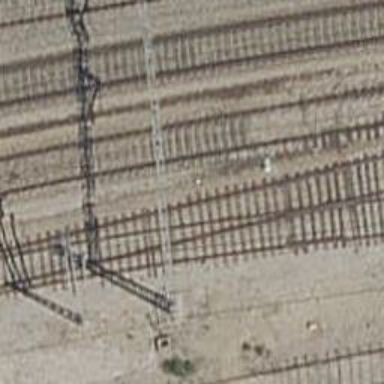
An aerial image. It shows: Railway with electrified contact lines.